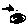
Label: moon